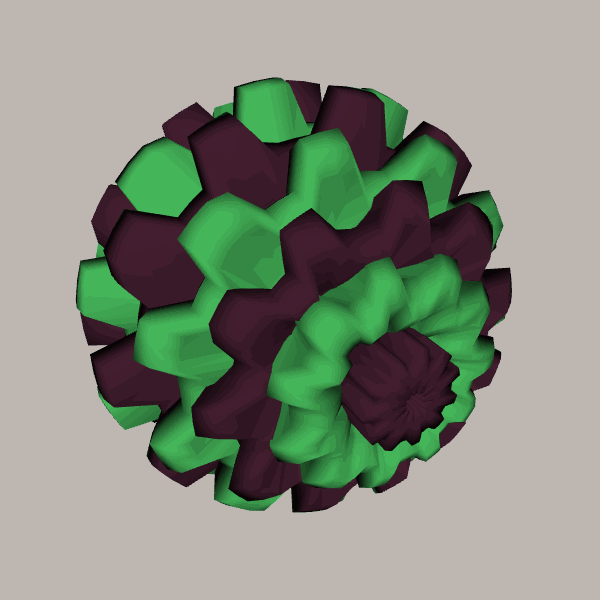
Background: light